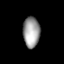
Tissue: lung
Cell type: Endothelial cells
Senescence score: 0.5624
Nuclear area (px): 506
Mean DAPI intensity: 154.964